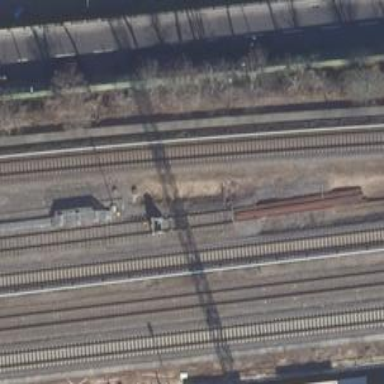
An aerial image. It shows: Signal on the railway track. It is positioned in the track.